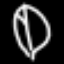
Label: leaf